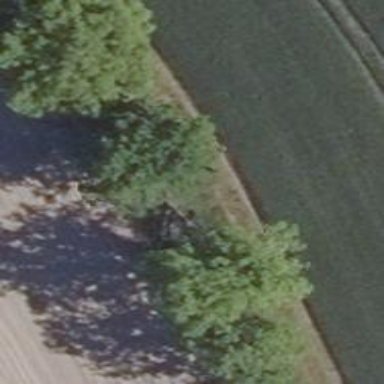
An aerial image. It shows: Row of trees in natural setting.